Field crop: maize
Growth stage: 2
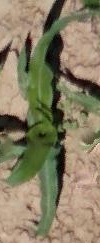
Species: maize